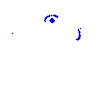
Particle: electron